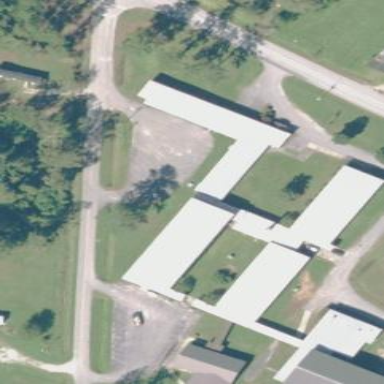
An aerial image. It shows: School building.